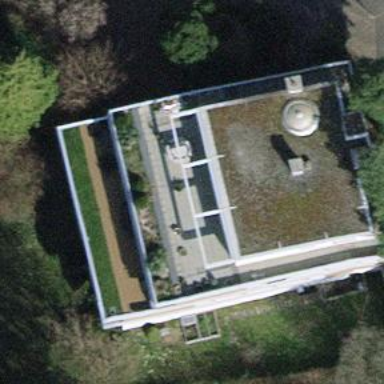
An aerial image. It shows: Balcony as part of building.